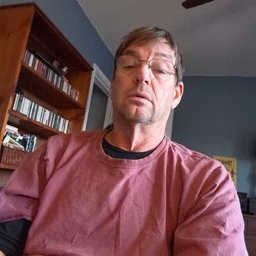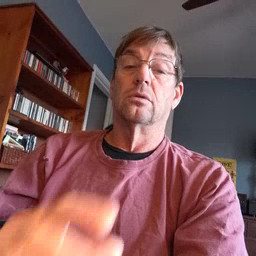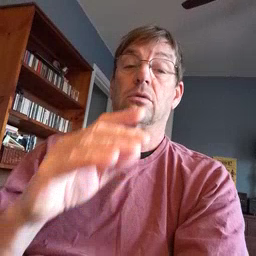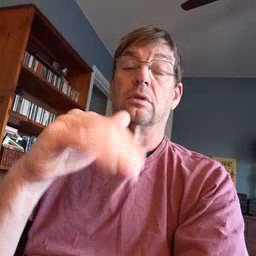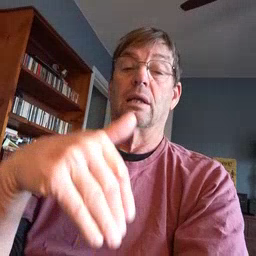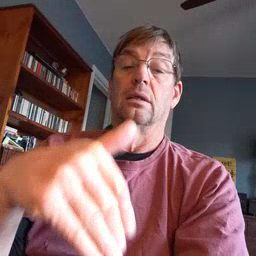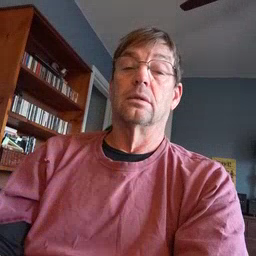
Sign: night